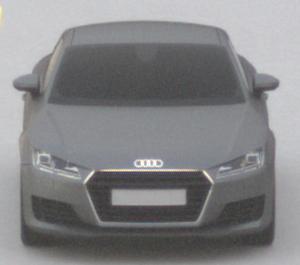
Make: Audi
Model: TT Coupé 1.8 TFSI
Detailed model: TT (8S) Coupé
Model produced from: 2015/08
Model produced until: 2018/06
Doors: 3
Color: gray
Road condition: dry road
Daytime: sunrise or sunset
Contrast: low contrast